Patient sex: M
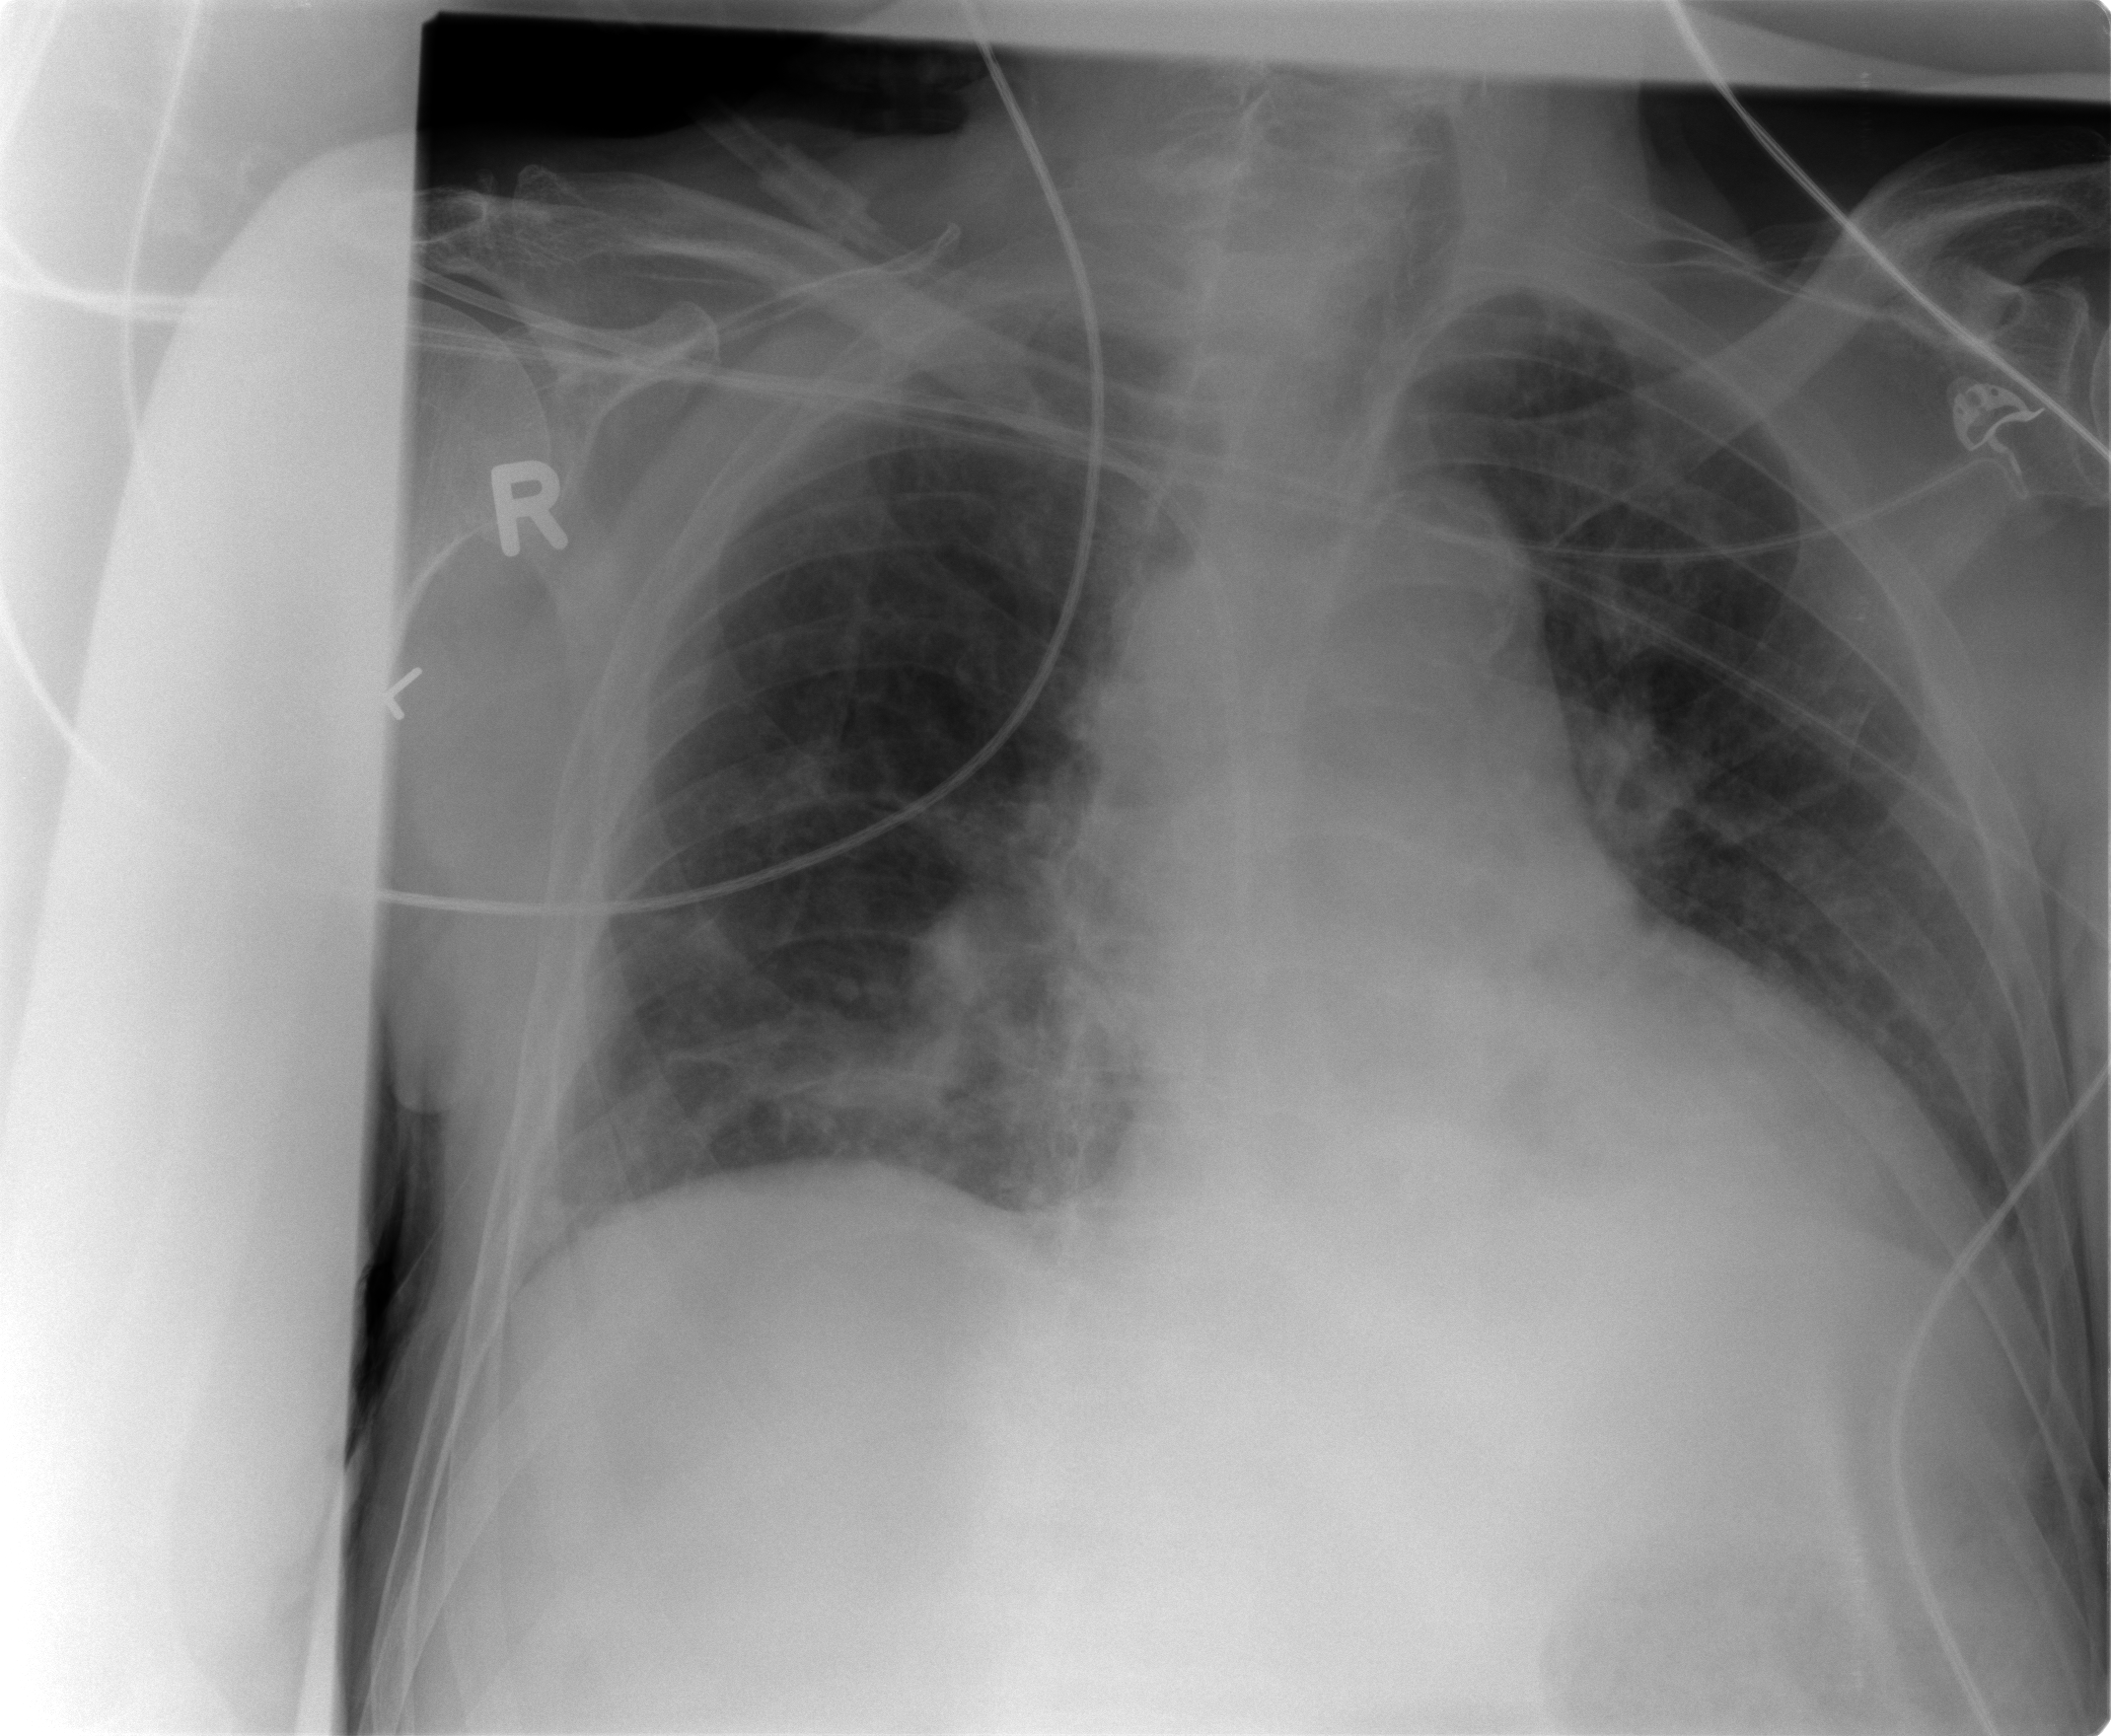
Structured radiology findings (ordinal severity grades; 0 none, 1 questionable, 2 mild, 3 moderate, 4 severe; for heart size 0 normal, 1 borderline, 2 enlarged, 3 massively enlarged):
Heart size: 2
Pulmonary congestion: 2
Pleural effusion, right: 0
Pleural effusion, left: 1
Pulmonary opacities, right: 1
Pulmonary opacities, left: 1
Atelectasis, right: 2
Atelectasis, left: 1